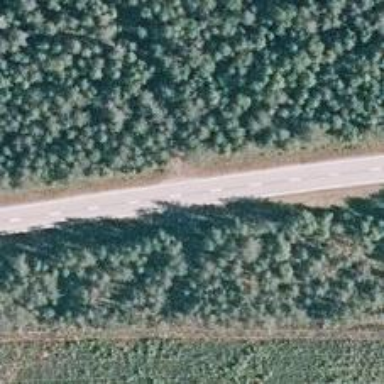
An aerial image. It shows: Trunk highway.